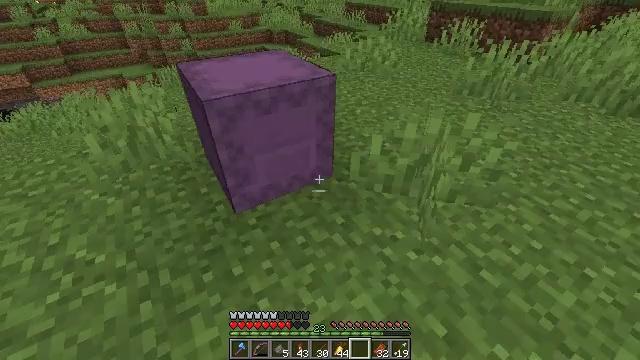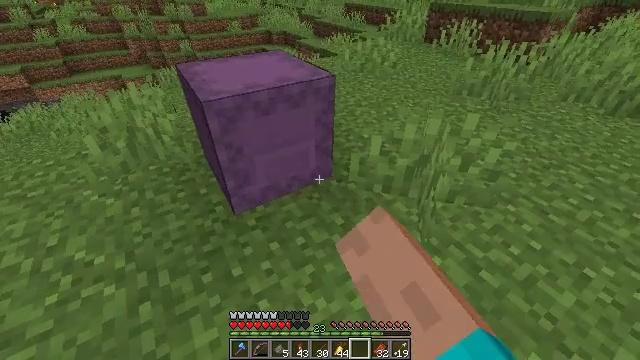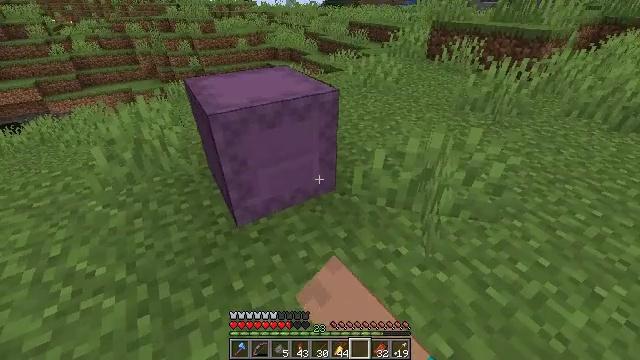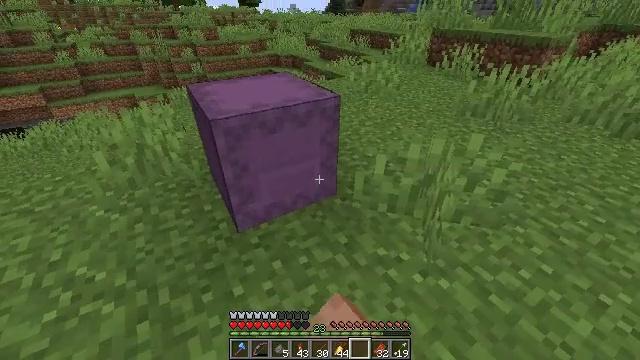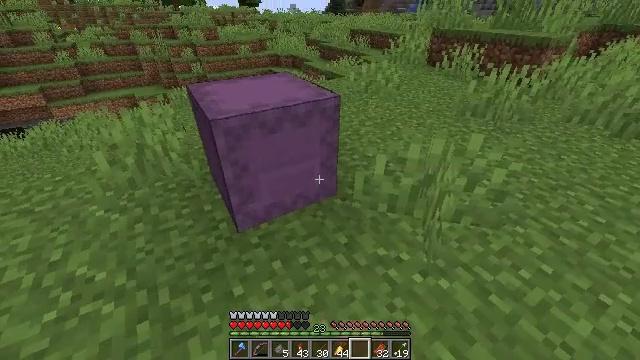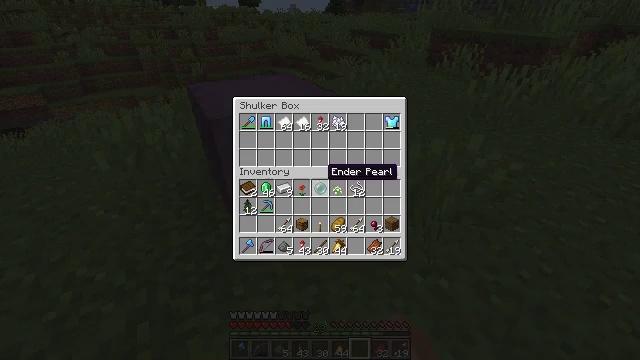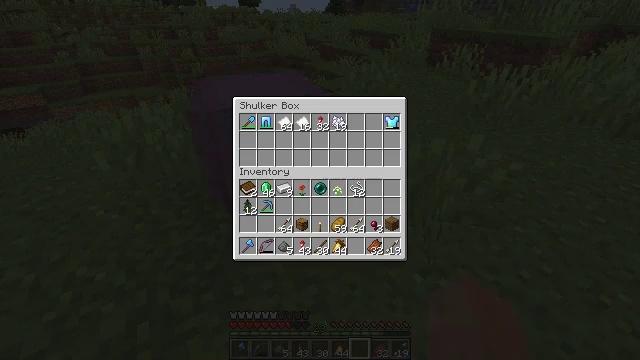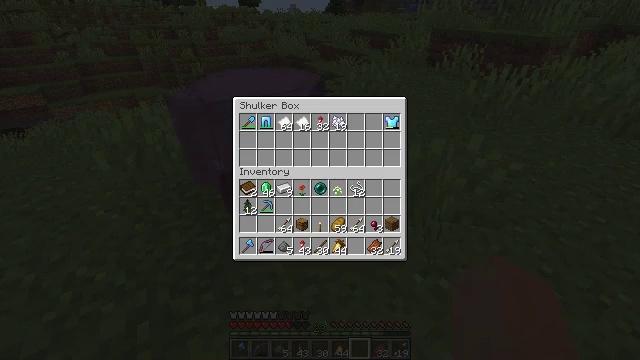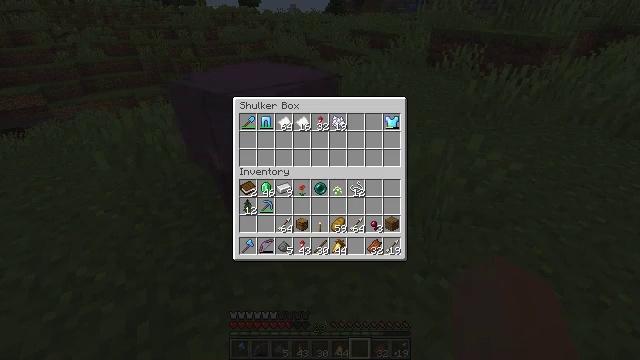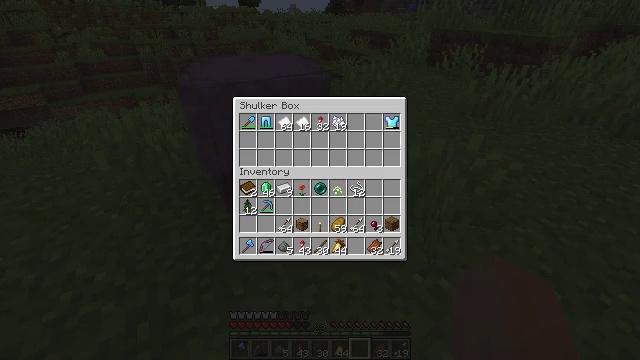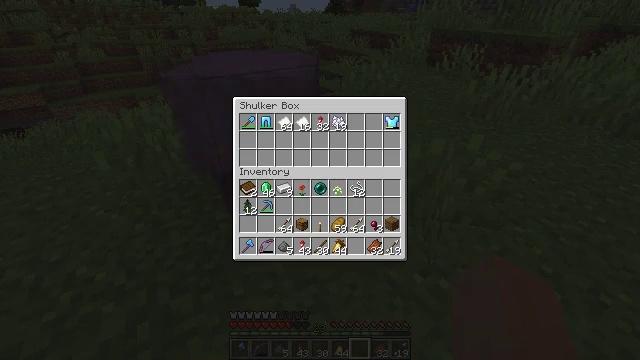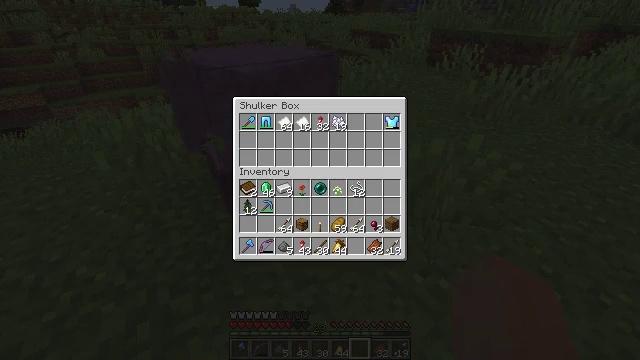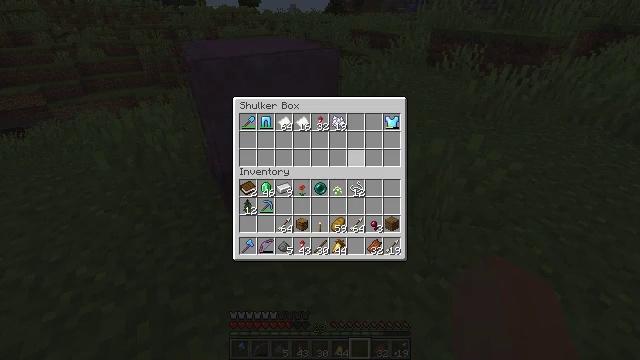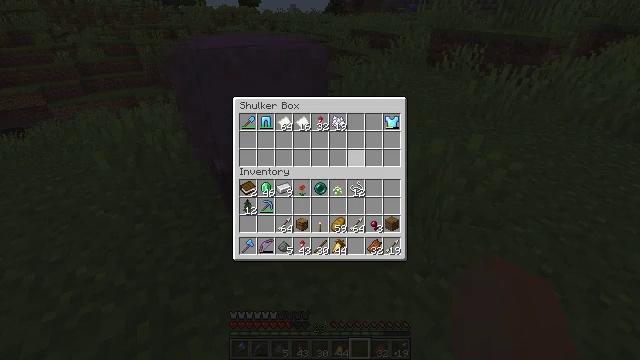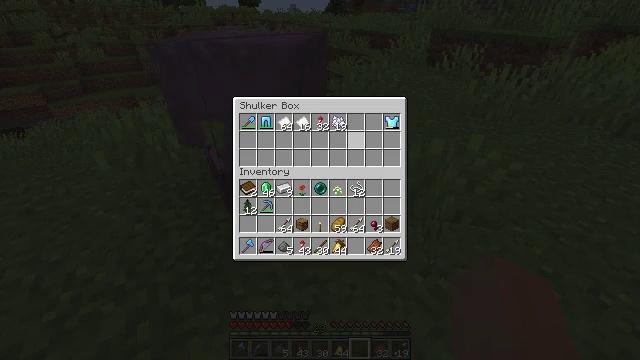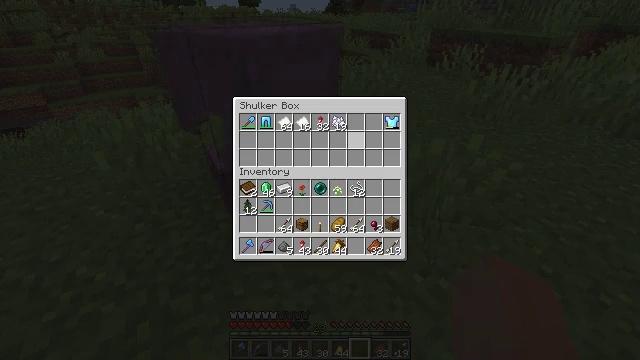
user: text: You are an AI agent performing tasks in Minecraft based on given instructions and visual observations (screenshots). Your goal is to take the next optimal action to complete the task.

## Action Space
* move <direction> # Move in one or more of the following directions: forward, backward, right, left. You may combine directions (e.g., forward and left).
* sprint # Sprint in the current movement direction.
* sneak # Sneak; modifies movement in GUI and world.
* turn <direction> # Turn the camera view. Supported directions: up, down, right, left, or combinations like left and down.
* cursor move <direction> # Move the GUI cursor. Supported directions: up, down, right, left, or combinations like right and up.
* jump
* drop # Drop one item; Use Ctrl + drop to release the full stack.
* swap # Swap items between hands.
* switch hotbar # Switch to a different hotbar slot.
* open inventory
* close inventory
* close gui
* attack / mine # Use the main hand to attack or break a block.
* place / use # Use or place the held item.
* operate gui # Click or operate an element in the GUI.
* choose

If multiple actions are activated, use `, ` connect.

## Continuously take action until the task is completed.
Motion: motion action
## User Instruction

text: Use paper and gunpowder to craft a firework rocket.
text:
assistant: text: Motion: use / place
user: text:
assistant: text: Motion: turn up
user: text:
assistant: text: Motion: turn up
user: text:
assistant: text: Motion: no_op
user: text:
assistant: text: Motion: open gui
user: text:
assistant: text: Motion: no_op
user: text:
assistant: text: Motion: no_op
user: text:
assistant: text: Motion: no_op
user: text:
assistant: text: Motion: no_op
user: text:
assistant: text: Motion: cursor move right
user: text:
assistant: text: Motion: cursor move right
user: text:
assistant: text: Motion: sneak, cursor move right
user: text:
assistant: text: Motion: sneak
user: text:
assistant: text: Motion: sneak, cursor move up
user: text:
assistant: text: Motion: sneak, cursor move up
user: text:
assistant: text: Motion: sneak, cursor move left and up
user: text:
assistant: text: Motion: sneak
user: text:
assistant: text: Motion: sneak
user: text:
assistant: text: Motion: sneak
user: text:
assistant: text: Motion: sneak
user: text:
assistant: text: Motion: sneak, cursor move left
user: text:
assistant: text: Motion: sneak
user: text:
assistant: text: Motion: sneak
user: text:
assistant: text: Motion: sneak
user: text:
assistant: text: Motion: sneak
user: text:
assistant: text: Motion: sneak
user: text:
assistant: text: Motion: sneak
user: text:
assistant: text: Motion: sneak
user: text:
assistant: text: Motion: sneak, operate gui
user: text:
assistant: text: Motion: sneak, operate gui